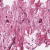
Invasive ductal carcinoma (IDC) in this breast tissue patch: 0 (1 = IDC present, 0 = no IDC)